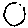
Label: circle